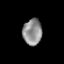
Tissue: prostate
Cell type: T cells
Senescence score: 0.1964
Nuclear area (px): 490
Mean DAPI intensity: 142.516